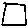
Label: square